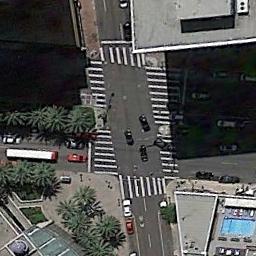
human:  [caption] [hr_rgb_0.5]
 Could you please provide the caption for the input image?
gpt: There are many different shapes of buildings beside the intersection .

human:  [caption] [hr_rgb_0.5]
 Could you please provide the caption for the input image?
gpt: There are houses and trees near the crossroads .

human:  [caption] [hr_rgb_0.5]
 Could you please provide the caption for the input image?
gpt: An intersection with normal traffic is between some buildings .

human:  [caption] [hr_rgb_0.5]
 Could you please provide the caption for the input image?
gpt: There are several moving vehicles on the road at the intersection, And there are many houses with swimming pools and many trees around the intersection .

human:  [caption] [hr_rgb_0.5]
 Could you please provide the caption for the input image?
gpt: There are some buildings around the intersection .